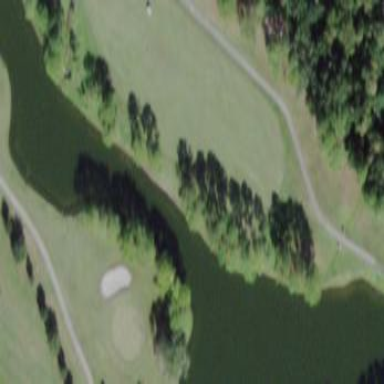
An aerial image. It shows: Golf fairway surrounded by grass.